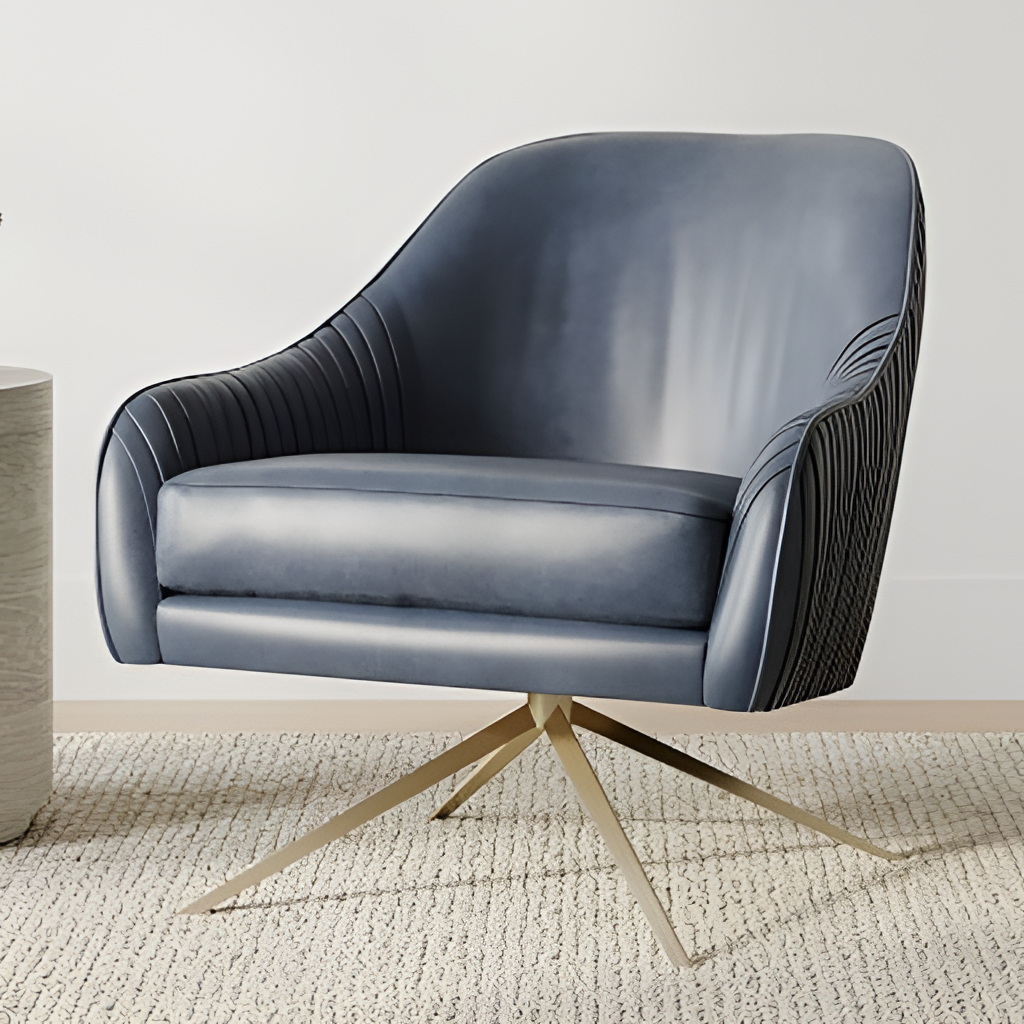
blue leather armchair, living room, carpet flooring, with textured pattern, paint wallpaper, with solid pattern, modern